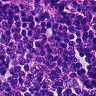
Metastatic tissue present: no